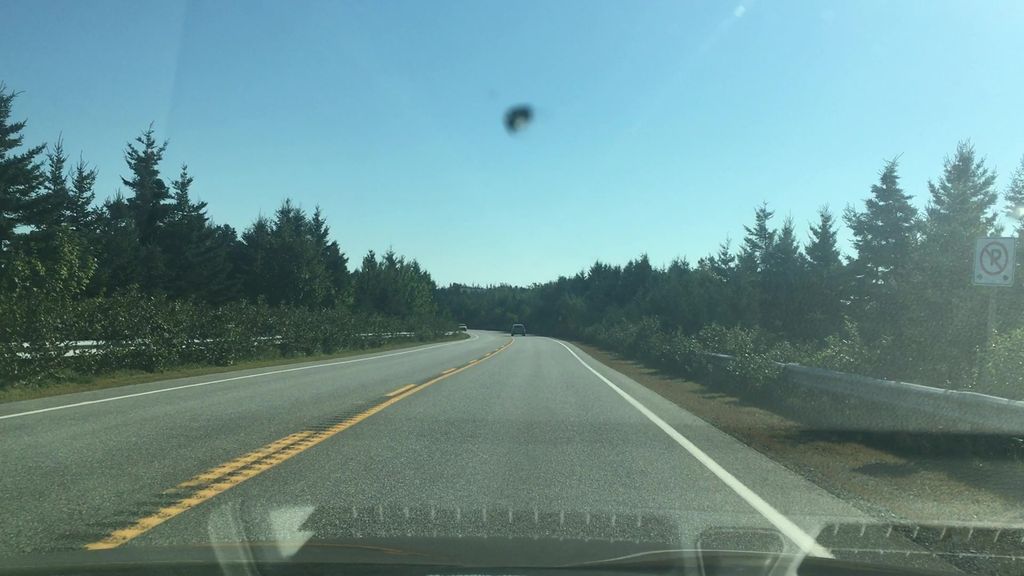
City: halifax